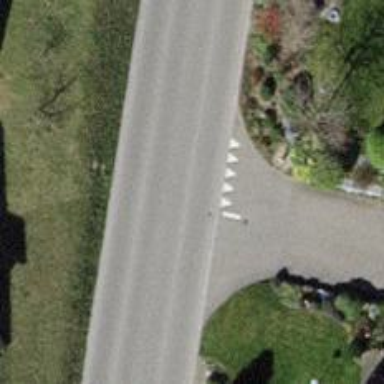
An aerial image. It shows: Residential road with asphalt surface and no sidewalk.